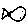
Label: fish